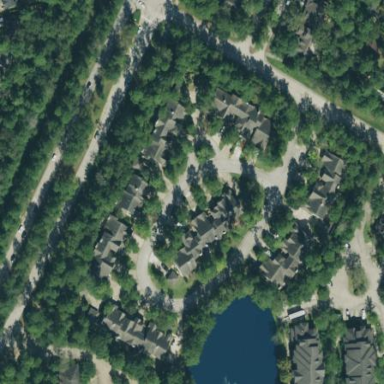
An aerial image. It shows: Multi-family residential area in neighborhood.